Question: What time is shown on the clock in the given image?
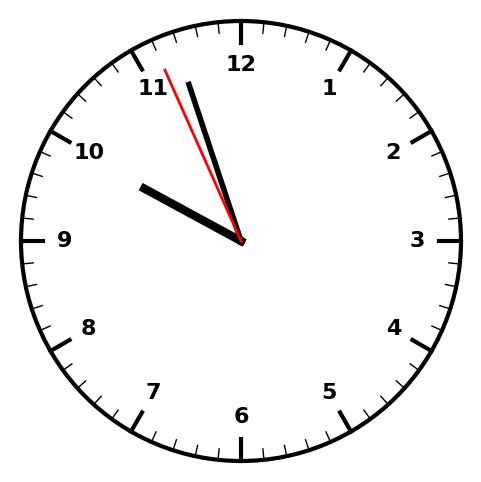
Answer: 09:56:56